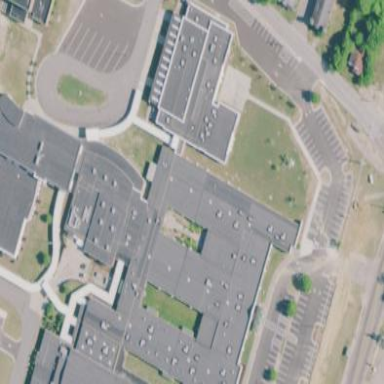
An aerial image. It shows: School building.